A time-domain waveform of one vibration snapshot from a rolling-element bearing is shown. Diagnose the bearing from this image, choosing from: normal, inner_race, outer_race, ball.
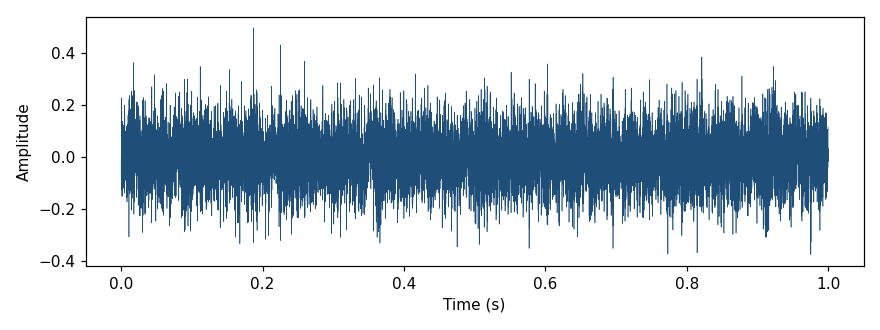
Answer: outer_race